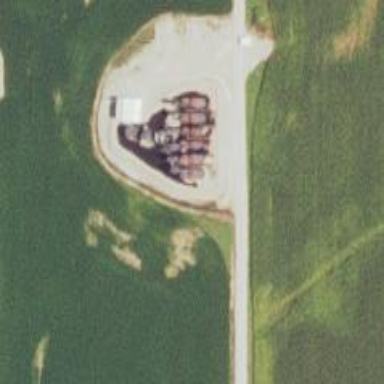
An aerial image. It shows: Storage tank with man-made structure.